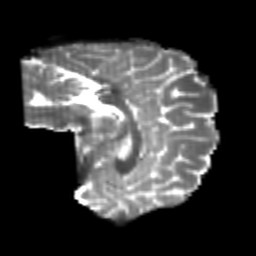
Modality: T2w
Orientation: sagittal
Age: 20
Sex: male
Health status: healthy
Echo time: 0.074 s